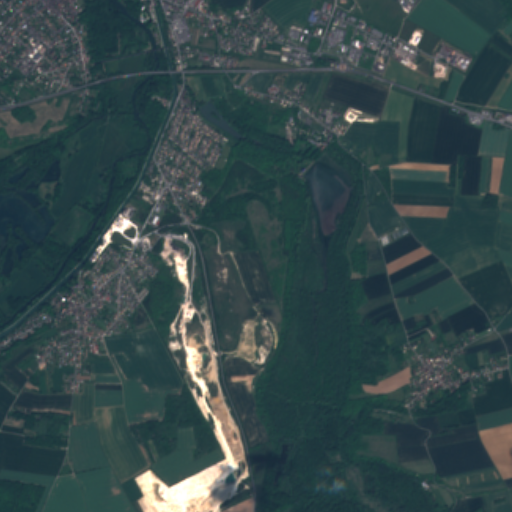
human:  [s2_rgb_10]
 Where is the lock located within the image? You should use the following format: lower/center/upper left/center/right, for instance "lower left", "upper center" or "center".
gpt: The lock is located in the upper left of the image.
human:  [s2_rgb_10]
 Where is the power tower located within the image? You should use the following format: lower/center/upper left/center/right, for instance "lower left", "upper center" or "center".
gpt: The power tower is located in the upper right of the image.
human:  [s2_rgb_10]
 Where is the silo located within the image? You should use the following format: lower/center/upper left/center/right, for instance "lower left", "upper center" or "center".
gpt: The silo is located in the center left of the image.
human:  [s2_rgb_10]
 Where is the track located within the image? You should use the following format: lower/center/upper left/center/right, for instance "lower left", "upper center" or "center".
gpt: The track is located in the upper center of the image.
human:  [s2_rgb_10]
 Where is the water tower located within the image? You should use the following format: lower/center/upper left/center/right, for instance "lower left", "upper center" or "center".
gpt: The water tower is located in the upper right of the image.
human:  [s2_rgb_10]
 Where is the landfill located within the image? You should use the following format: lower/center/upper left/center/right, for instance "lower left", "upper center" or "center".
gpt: There is no landfill in the image.